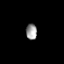
Tissue: prostate
Cell type: Fibroblasts
Senescence score: 0.7267
Nuclear area (px): 167
Mean DAPI intensity: 157.671